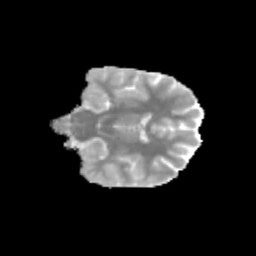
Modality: MD
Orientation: coronal
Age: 12
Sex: female
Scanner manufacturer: siemens
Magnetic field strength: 3 T
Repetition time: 3.8 s
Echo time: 0.07 s